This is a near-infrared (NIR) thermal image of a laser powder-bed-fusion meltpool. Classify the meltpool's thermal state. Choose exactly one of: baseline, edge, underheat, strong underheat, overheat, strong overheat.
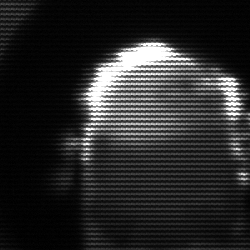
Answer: baseline